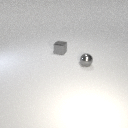
small gray metal cube behind small gray metal sphere